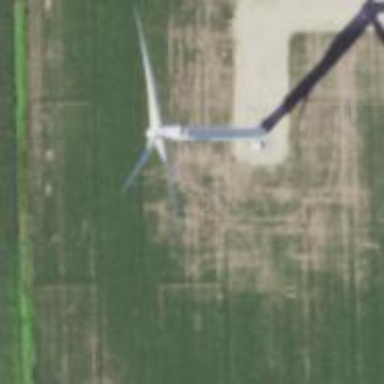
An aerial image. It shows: Wind generator using wind turbines of horizontal axis.